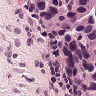
Metastatic tissue present: yes